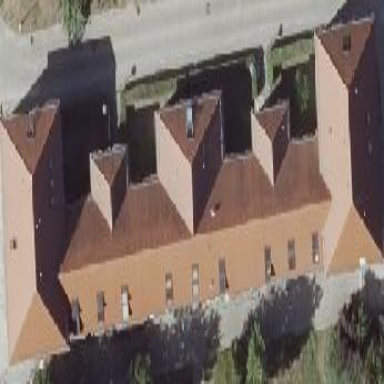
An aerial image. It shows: Hospital building with hipped roof shape.